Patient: sex M, age 66
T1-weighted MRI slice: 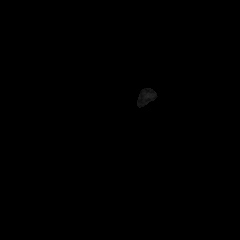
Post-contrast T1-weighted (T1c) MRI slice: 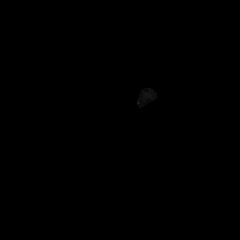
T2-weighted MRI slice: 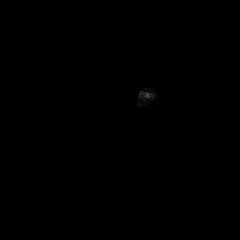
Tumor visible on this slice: no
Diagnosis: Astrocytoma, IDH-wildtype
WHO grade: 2